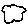
Label: cloud